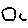
Label: circle